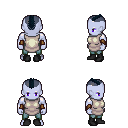
a pixel art fantasy rpg character, male body template, dark elf, purple skin, white tunic, teal pants, raven short mohawk hairstyle, cloth bracers, black shoes, four views (front, back, left, right), 2x2 character sprite sheet, small pixel art, hard edges, no anti-aliasing